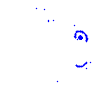
Particle: pion